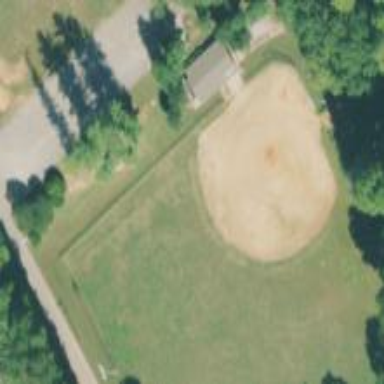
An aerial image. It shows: Baseball pitch for leisure and sports activities.